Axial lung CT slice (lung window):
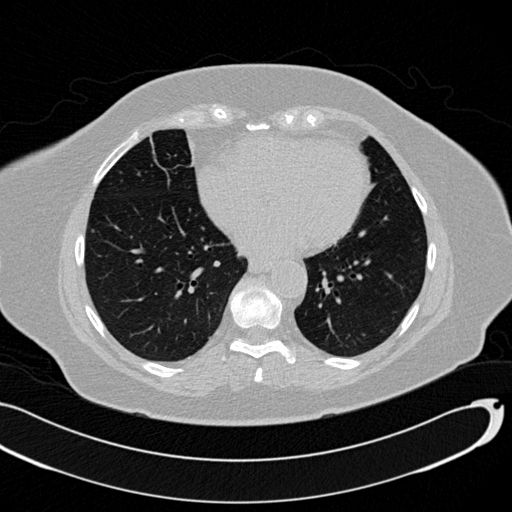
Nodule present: no